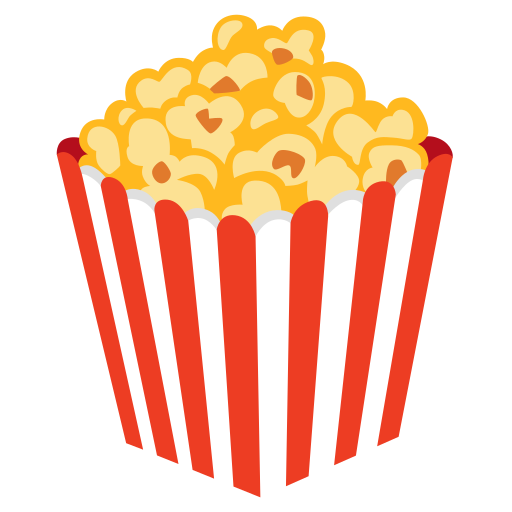
Emoji: 🍿